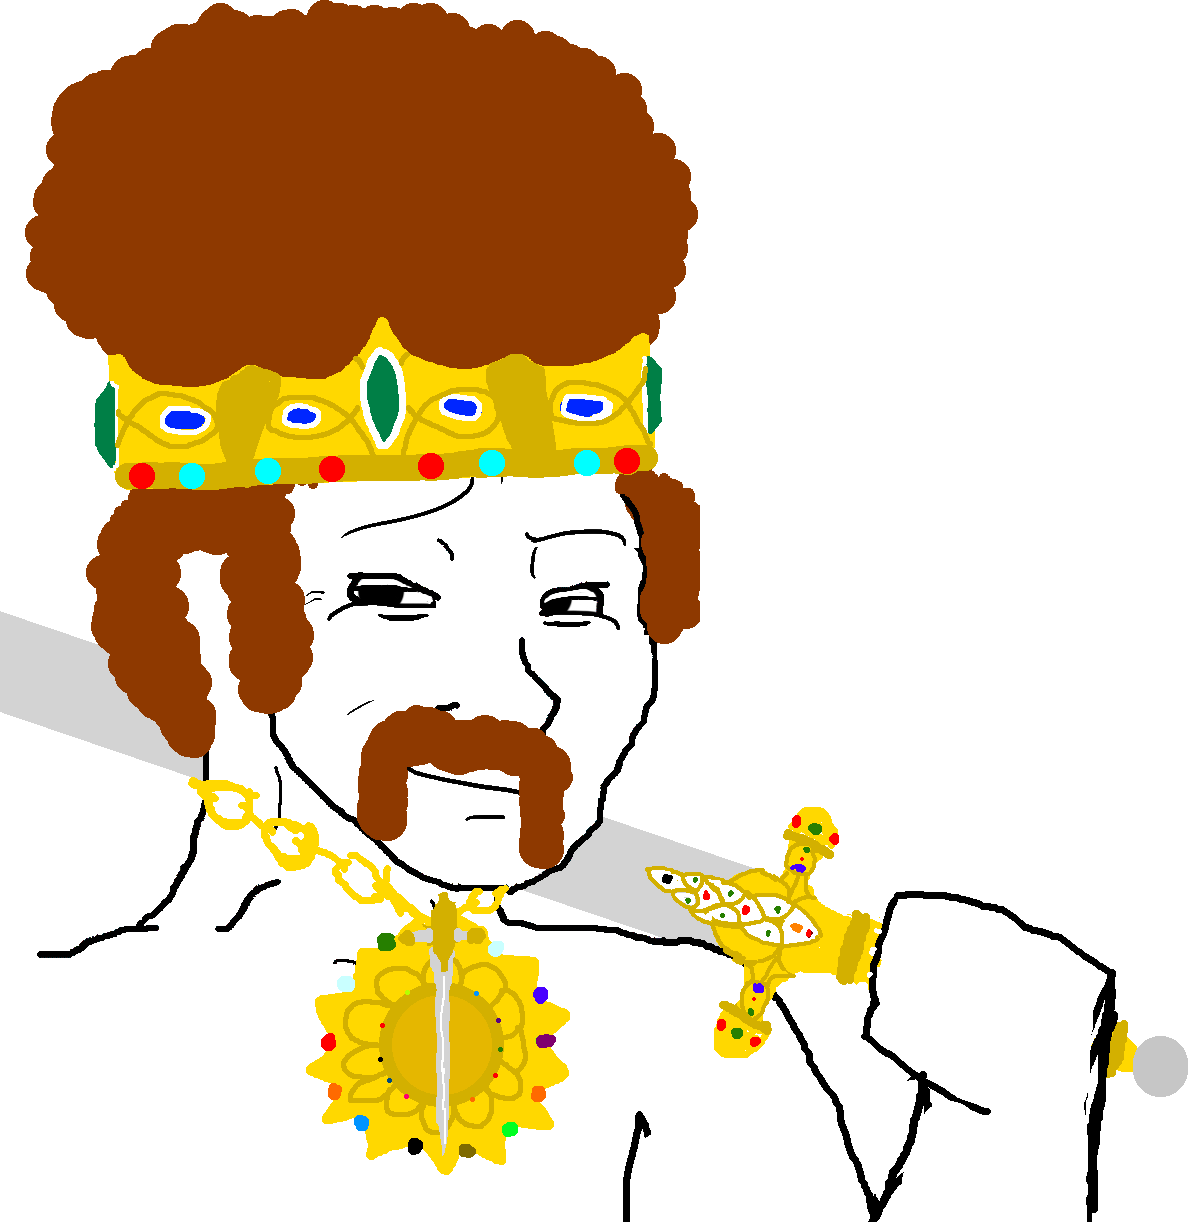
Label: 5_Smugjak